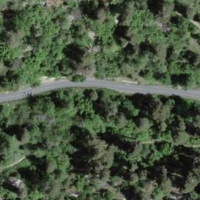
EUNIS habitat code: 43
Species observed at this site:
Geranium sanguineum